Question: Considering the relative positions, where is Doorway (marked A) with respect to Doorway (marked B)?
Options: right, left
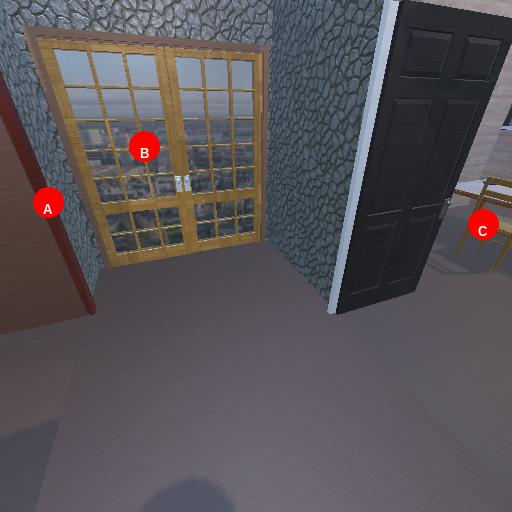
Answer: right